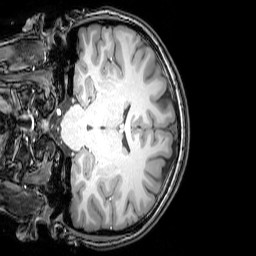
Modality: T1w
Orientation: coronal
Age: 23
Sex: female
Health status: healthy
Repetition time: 0.081 s
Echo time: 0.037 s